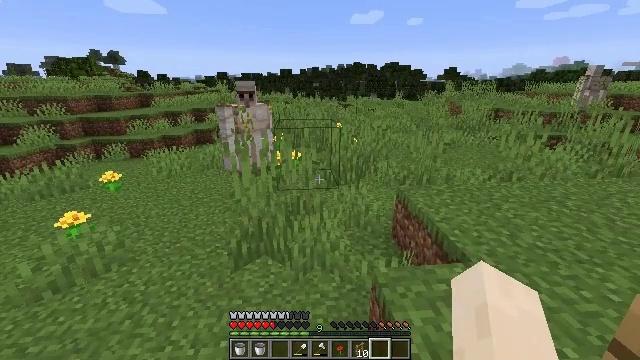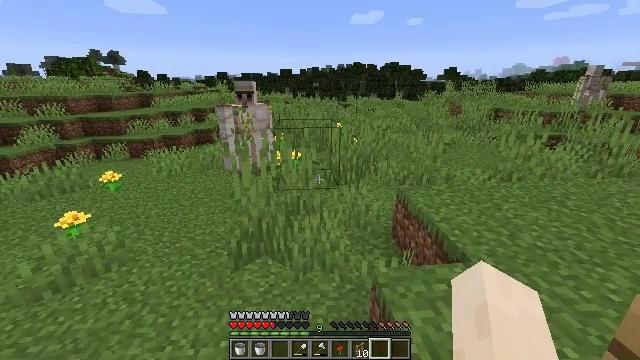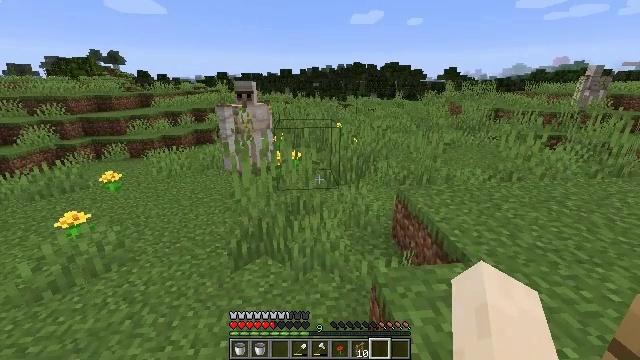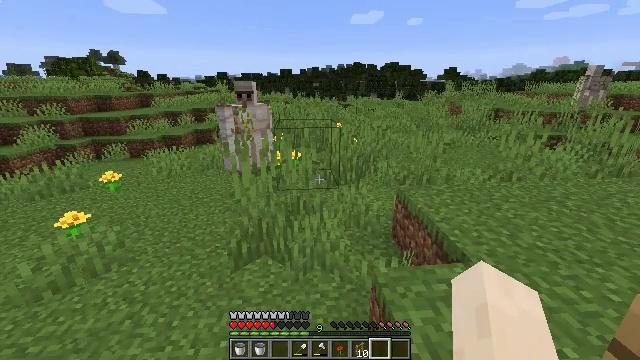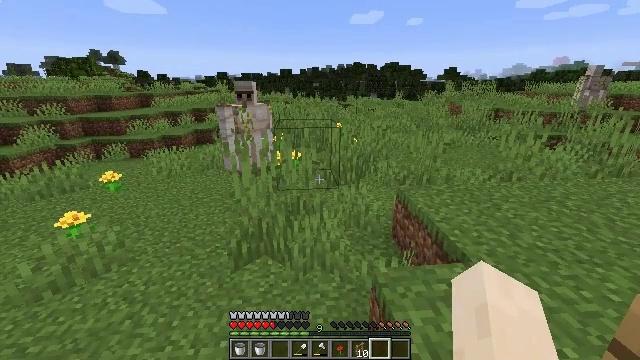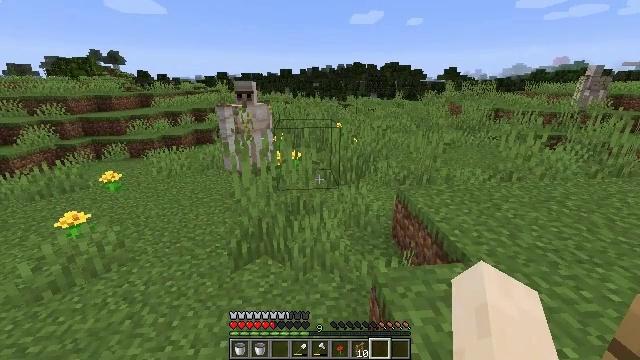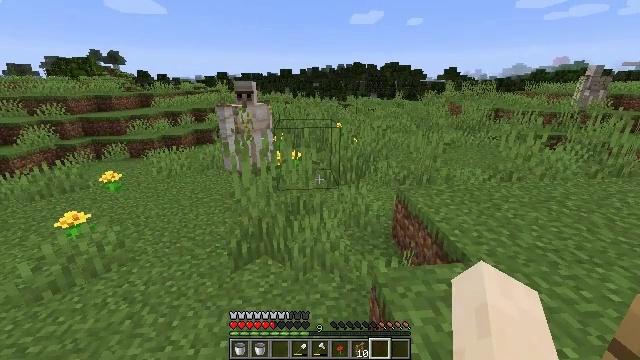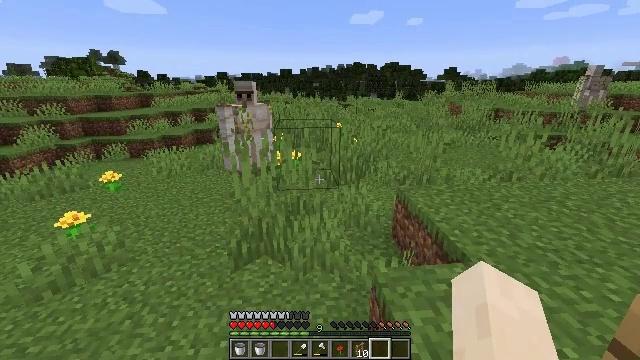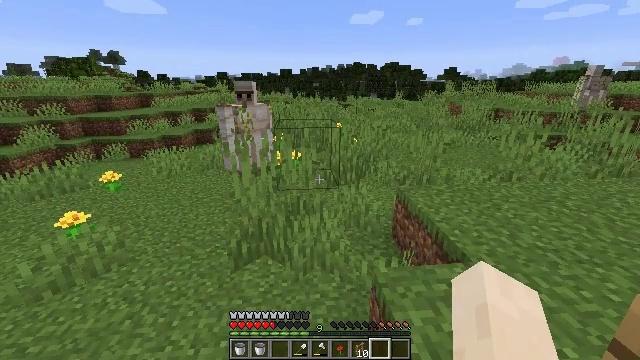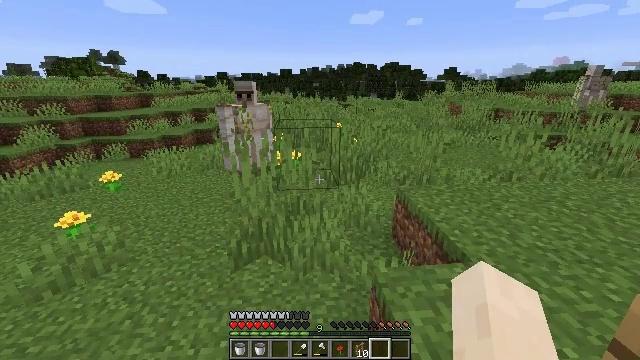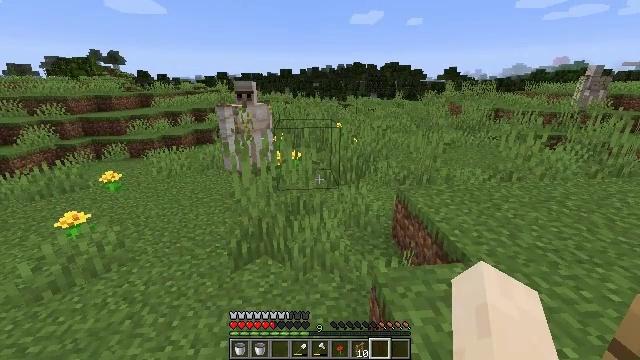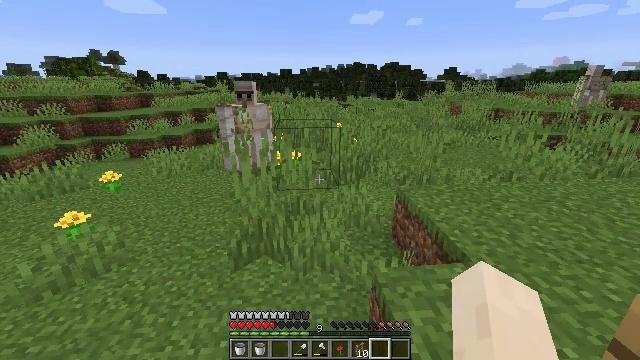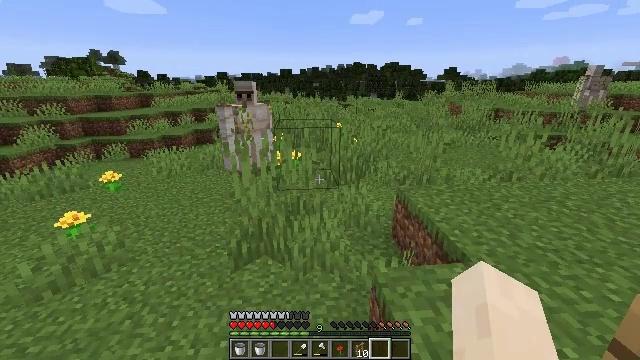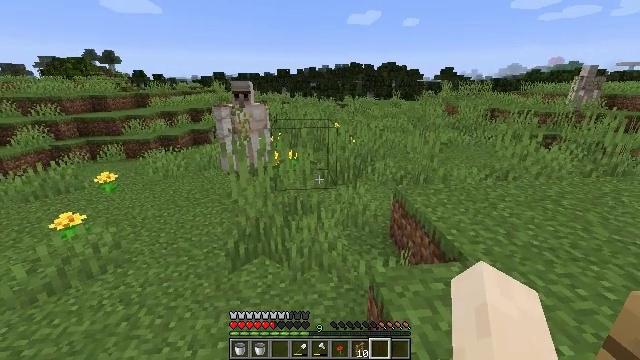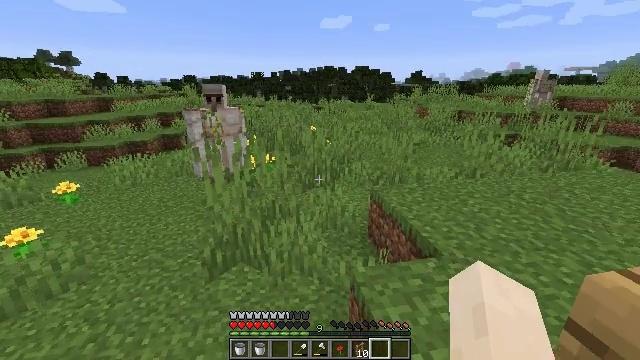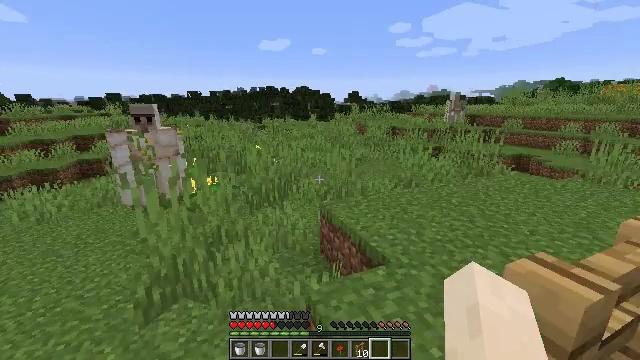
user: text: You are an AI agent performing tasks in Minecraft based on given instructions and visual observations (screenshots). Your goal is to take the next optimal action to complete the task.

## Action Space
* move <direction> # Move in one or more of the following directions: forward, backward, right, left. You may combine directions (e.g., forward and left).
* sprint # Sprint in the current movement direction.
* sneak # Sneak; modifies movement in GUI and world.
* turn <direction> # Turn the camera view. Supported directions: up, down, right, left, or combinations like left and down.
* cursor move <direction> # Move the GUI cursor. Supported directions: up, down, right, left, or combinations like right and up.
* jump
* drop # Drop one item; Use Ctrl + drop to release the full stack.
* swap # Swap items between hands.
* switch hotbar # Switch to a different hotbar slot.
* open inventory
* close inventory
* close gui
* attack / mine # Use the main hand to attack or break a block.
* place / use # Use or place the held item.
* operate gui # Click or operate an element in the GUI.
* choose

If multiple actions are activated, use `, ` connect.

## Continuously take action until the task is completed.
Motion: motion action
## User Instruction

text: Harvest the dark oak sapling.
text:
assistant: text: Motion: no_op
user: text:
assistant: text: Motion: no_op
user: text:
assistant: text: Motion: no_op
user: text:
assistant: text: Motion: no_op
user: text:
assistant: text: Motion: no_op
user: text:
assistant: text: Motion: no_op
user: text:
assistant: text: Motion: no_op
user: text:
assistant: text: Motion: no_op
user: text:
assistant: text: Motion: no_op
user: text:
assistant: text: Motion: no_op
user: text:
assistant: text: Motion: no_op
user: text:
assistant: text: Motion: no_op
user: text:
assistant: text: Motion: no_op
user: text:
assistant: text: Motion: turn right
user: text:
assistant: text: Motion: turn right and up
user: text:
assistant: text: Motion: turn right and up
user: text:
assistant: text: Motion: turn right and up
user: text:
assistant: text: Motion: turn right and up
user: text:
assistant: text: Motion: turn right
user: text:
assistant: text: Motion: no_op
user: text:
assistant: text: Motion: no_op
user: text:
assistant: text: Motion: no_op
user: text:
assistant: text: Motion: no_op
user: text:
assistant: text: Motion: no_op
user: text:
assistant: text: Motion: no_op
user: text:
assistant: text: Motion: no_op
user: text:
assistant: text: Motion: no_op
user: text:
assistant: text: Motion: no_op
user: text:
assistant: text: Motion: turn left and down
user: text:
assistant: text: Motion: turn left